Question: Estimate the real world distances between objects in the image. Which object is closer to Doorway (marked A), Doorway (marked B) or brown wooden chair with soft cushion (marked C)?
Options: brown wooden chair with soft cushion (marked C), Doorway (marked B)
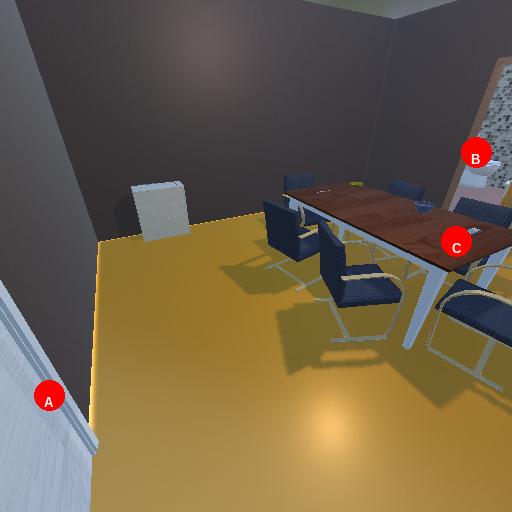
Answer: brown wooden chair with soft cushion (marked C)